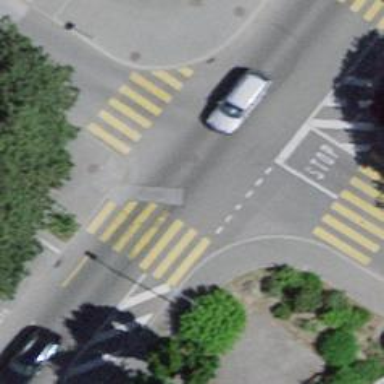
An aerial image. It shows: Uncontrolled zebra crossing with zebra markings.